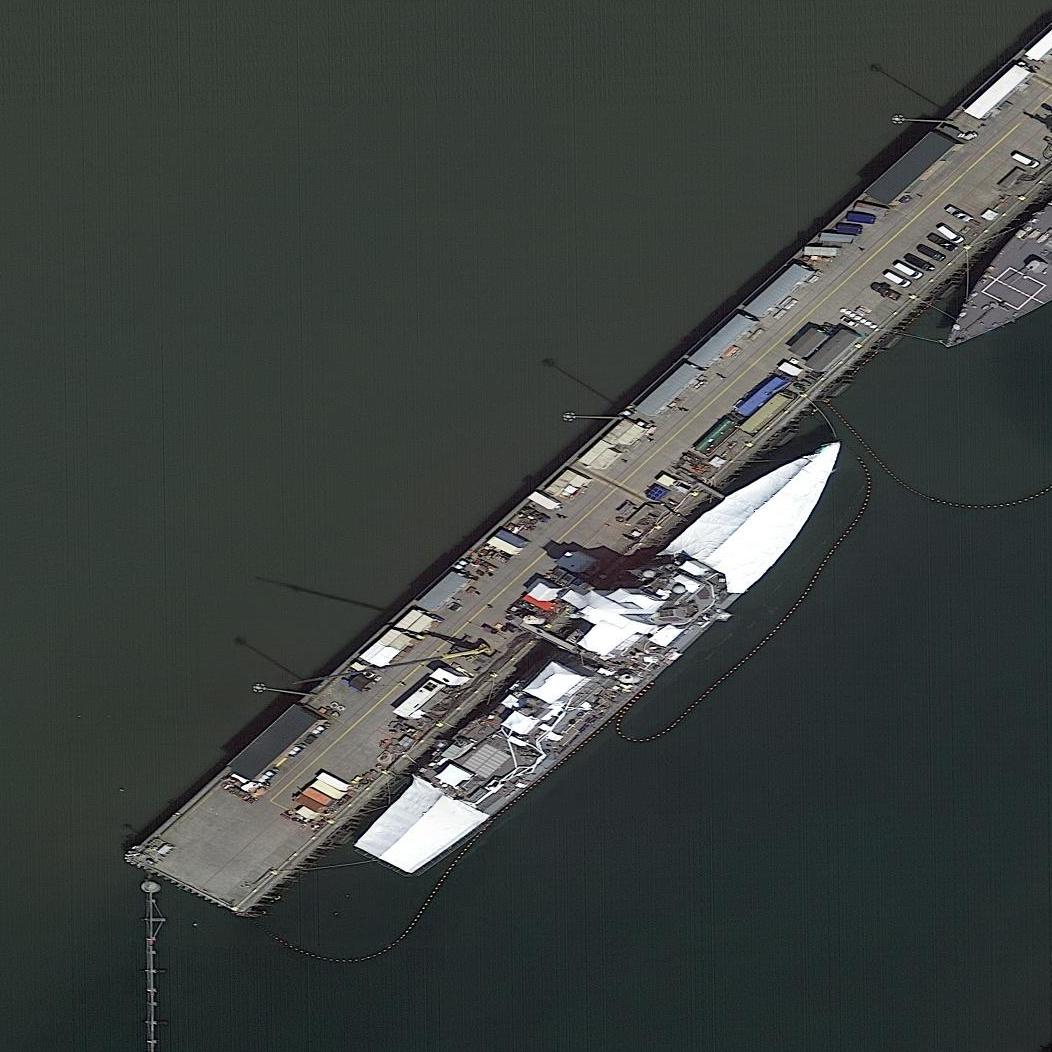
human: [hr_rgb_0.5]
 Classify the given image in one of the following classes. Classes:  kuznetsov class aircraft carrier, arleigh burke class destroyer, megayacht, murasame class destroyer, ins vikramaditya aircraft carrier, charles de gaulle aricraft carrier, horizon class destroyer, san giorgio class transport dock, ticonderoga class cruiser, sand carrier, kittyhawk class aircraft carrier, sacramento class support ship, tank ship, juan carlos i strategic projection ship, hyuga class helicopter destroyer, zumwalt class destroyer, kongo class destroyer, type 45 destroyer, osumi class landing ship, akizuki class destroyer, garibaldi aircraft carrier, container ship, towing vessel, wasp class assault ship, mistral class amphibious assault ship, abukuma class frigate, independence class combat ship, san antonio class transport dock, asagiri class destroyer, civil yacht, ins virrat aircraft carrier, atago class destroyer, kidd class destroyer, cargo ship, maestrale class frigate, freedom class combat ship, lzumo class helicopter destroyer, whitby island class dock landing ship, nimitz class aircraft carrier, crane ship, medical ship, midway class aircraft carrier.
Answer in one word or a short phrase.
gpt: Arleigh Burke class destroyer